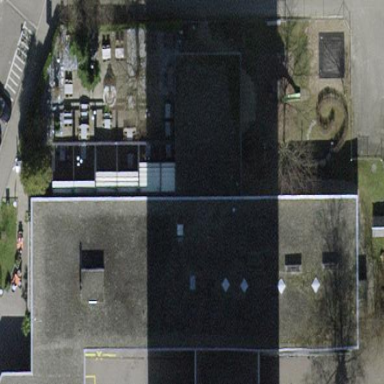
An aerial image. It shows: Retail building with flat roof.